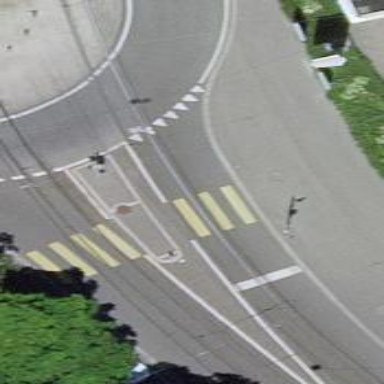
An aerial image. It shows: Tram crossing on the railway.